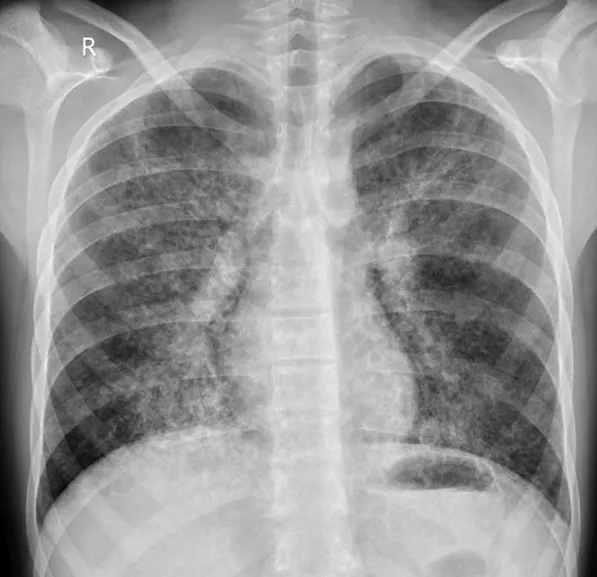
Chest radiograph. Fine bilateral interstitial infiltrates with interstitial edema.
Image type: radiology (x_ray)